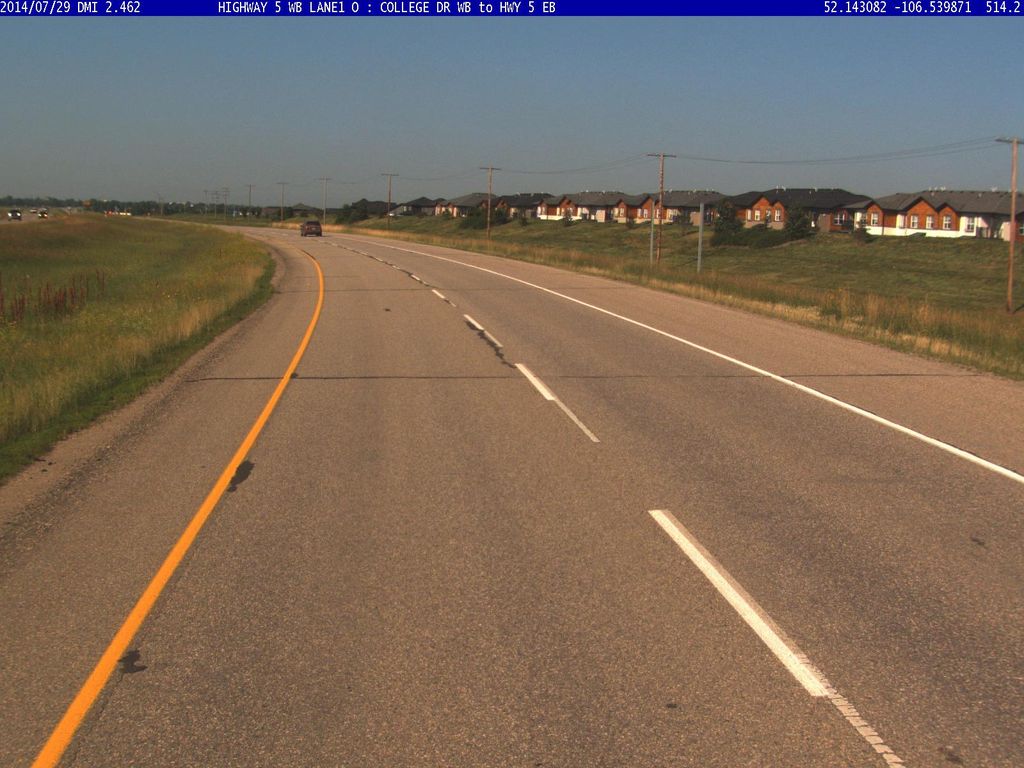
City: saskatoon